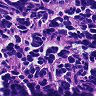
Metastatic tissue present: no